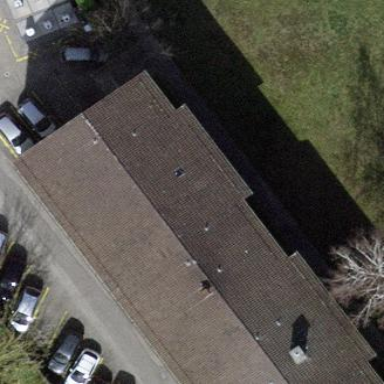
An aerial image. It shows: Gabled building.